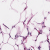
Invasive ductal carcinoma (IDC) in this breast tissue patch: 0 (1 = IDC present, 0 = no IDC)